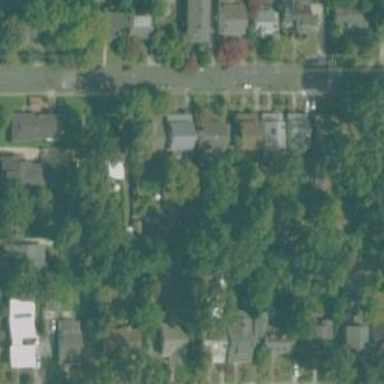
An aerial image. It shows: Neighborhood.